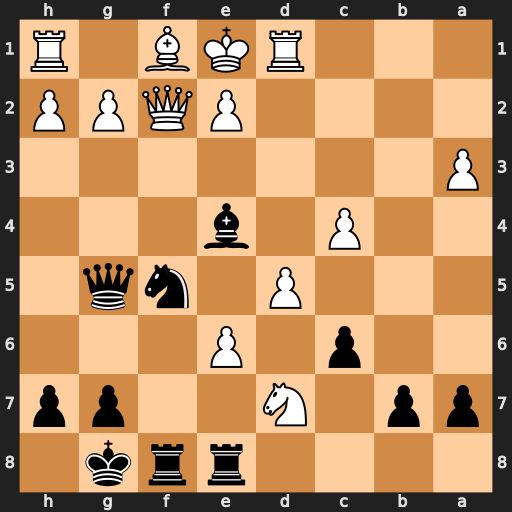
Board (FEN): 4rrk1/pp1N2pp/2p1P3/3P1nq1/2P1b3/P7/4PQPP/3RKB1R
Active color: b
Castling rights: K
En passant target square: -
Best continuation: Ne3 Qxe3 Qxe3